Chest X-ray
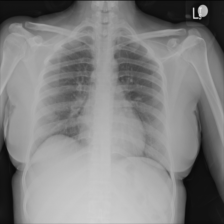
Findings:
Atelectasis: negative
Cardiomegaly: negative
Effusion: negative
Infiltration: negative
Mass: negative
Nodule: negative
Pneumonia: negative
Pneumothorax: negative
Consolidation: negative
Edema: negative
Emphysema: negative
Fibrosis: negative
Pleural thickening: negative
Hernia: negative